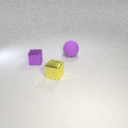
small yellow metal cube in front of large purple rubber sphere